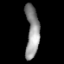
Tissue: lung
Cell type: Fibroblasts
Senescence score: 0.6374
Nuclear area (px): 684
Mean DAPI intensity: 145.379